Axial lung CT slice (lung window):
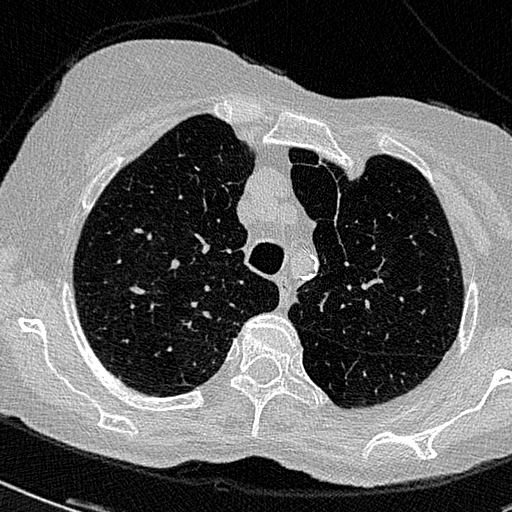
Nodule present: no